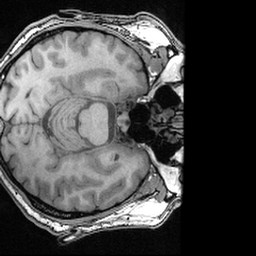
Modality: T1w
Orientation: axial
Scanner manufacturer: ge
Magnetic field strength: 3 T
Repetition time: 0.008572 s
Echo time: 0.003384 s